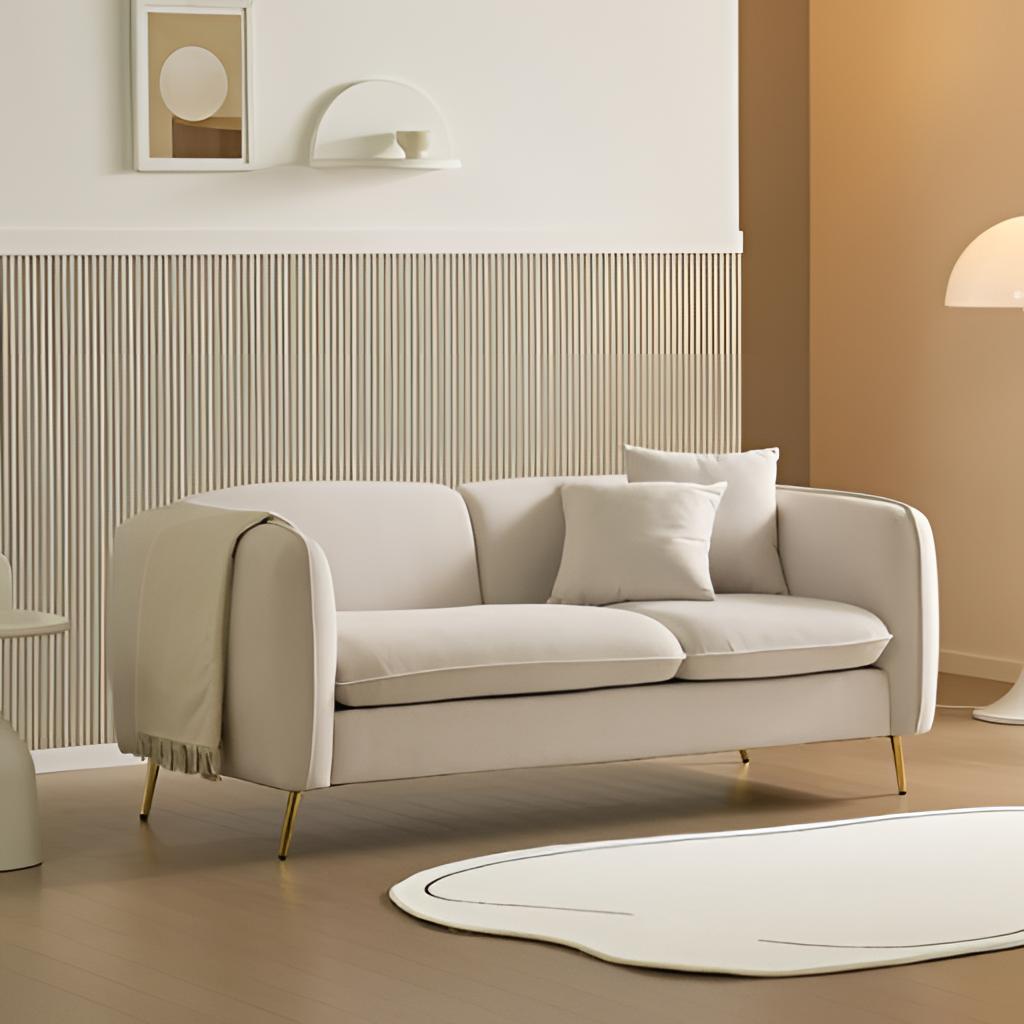
beige fabric sofa, living room, contemporary, beige wood wallpaper, with vertical striped pattern, beige wood flooring, with plank pattern